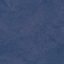
Label: Forest